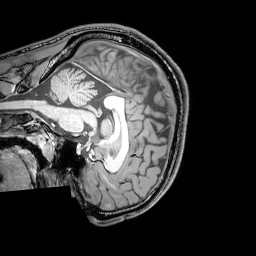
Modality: T1w
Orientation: sagittal
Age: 24
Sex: male
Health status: healthy
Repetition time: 0.081 s
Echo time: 0.037 s